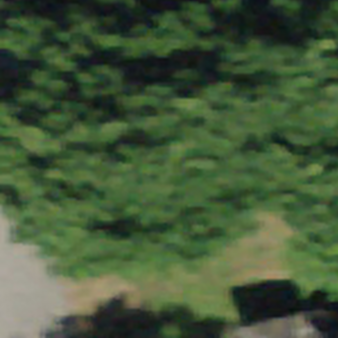
Label: other